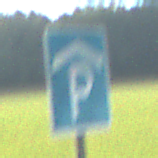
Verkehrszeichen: Parkhaus
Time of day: SunriseSunset
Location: Outdoor (Nature)
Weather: PartlyCloudy
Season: NotSpecified
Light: Natural